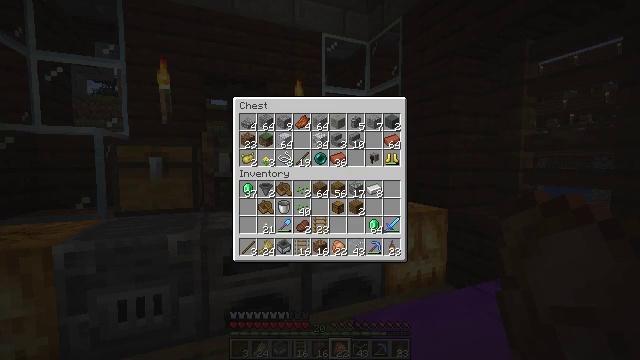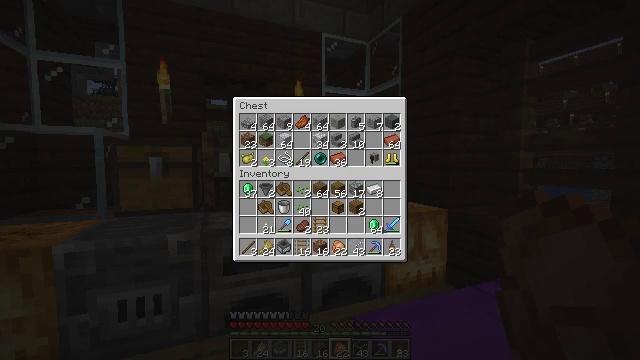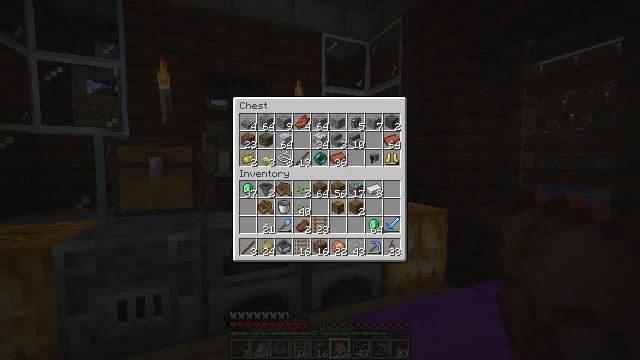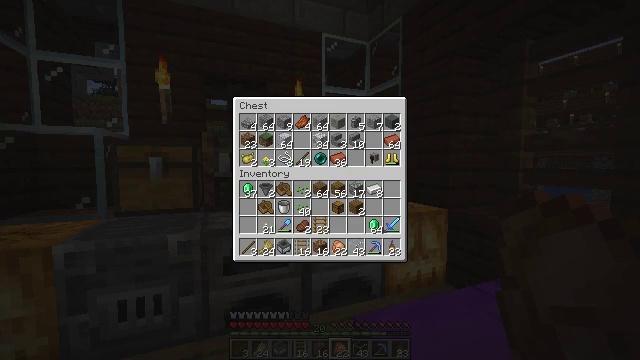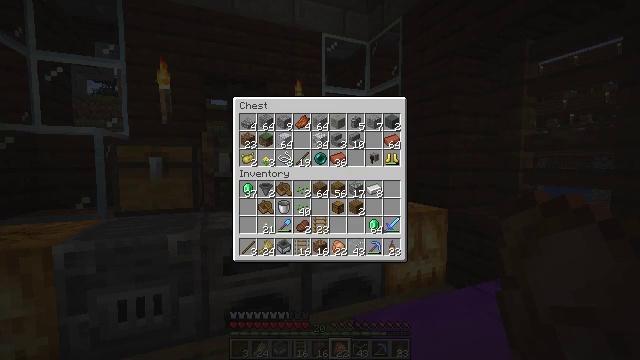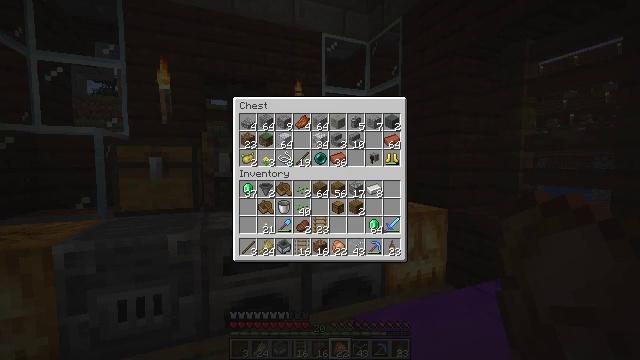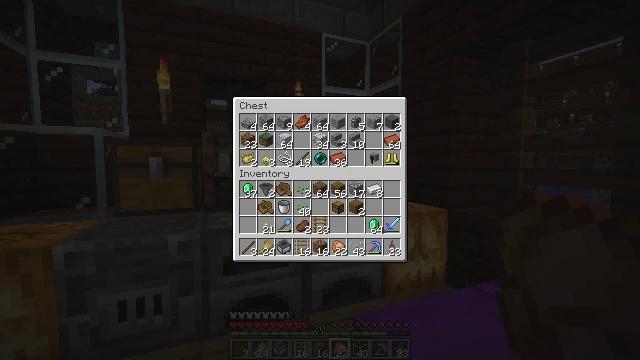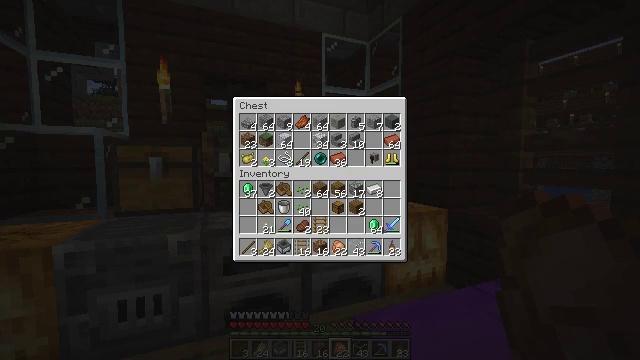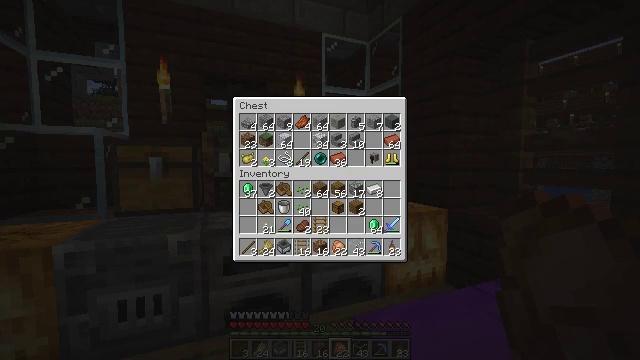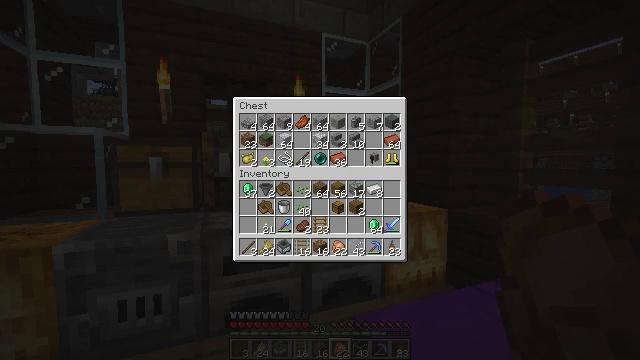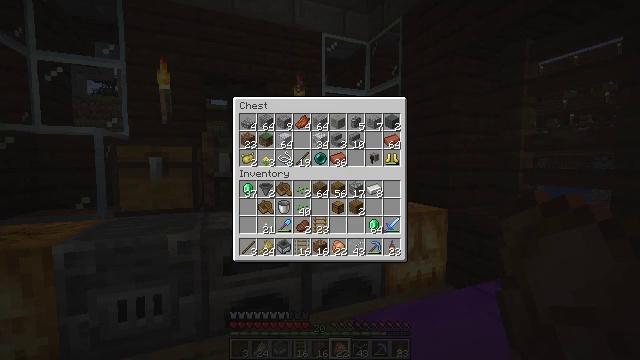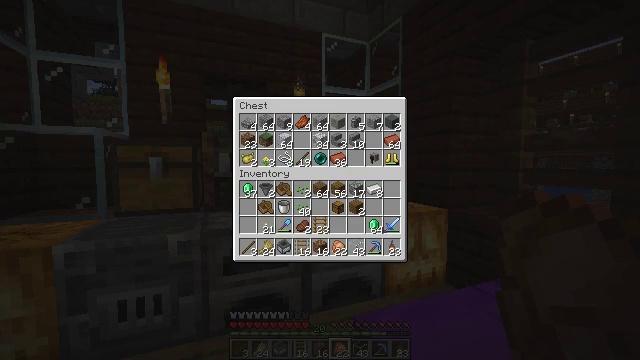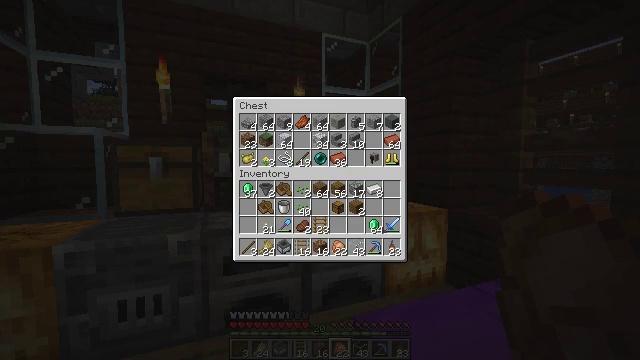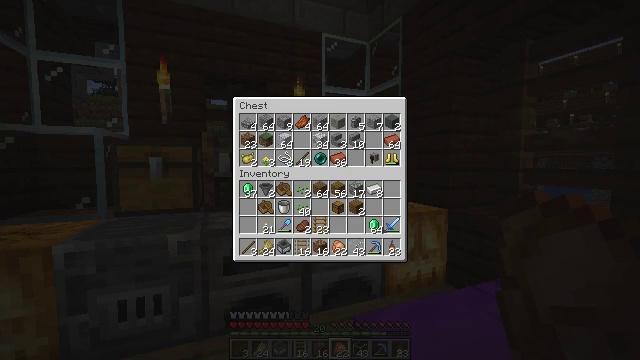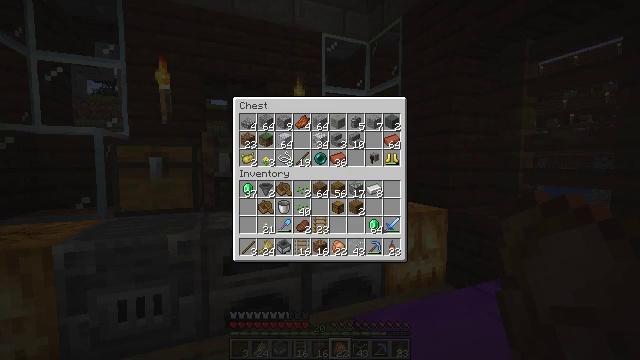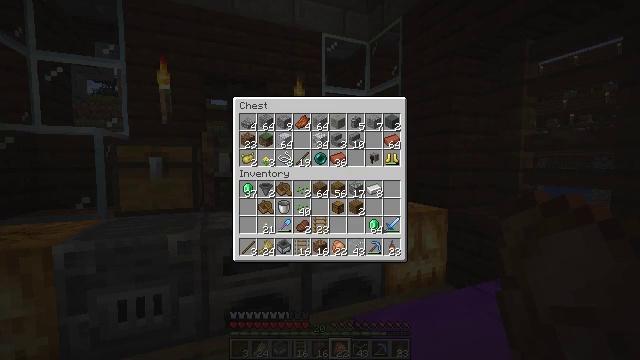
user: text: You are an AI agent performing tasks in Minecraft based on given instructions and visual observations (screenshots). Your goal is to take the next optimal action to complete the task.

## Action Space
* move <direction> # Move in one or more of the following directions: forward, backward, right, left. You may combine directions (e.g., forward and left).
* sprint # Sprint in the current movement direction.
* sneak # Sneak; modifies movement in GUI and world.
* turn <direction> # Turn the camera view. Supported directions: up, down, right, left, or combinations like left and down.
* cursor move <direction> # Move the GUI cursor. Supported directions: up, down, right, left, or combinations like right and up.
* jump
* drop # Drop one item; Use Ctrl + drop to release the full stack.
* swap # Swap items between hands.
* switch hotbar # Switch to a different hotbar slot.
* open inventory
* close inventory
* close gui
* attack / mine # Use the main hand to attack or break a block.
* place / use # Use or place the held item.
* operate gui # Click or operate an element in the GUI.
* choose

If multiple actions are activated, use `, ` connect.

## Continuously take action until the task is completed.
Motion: motion action
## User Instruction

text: Obtain an observer through the crafting table.
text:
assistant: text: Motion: no_op
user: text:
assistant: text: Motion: no_op
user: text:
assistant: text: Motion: no_op
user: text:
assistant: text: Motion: no_op
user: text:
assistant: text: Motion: no_op
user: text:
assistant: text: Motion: no_op
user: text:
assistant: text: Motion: no_op
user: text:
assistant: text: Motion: no_op
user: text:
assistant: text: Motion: no_op
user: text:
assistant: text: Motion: no_op
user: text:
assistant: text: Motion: no_op
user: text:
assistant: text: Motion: no_op
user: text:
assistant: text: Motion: no_op
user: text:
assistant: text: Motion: no_op
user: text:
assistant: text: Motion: no_op
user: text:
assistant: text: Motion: no_op
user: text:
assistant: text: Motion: no_op
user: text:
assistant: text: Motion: no_op
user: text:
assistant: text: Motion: no_op
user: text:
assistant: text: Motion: no_op
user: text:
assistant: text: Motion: no_op
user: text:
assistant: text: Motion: close gui
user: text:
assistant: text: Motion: no_op
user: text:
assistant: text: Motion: no_op
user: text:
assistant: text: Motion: turn right and down
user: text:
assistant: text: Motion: turn right and down
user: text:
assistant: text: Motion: turn right and down
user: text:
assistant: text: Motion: turn right and down
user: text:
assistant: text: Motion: turn right and down
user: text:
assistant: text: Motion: turn right and down